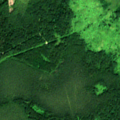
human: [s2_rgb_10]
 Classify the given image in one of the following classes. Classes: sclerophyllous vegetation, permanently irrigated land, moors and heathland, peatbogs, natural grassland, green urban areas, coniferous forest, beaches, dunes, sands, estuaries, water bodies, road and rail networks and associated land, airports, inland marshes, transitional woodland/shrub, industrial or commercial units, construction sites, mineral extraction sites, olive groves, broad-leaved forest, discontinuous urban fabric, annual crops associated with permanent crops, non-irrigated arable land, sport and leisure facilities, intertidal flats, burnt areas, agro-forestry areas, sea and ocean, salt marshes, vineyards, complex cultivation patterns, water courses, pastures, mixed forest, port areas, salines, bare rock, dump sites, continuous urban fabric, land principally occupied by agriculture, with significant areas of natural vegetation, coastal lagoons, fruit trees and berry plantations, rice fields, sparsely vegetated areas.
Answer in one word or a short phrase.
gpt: pastures, broad-leaved forest, coniferous forest, mixed forest, transitional woodland/shrub